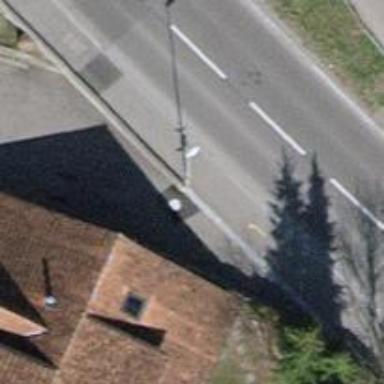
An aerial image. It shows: Residential road with asphalt surface and no sidewalks.